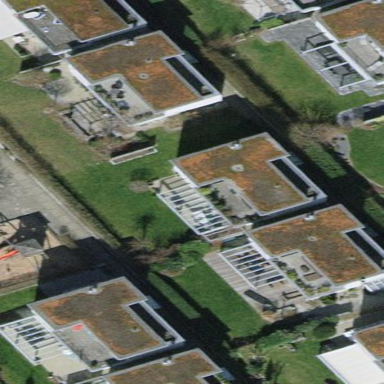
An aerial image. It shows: Detached building with flat roof.